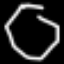
Label: octagon